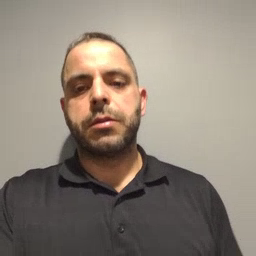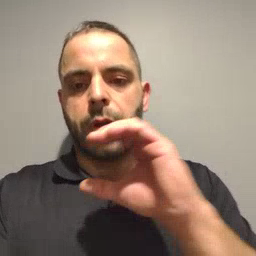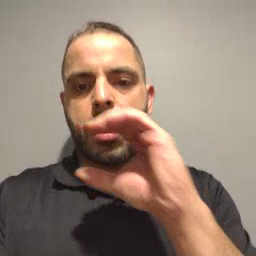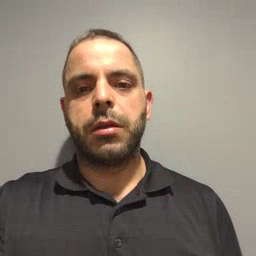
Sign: chocolate